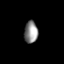
Tissue: prostate
Cell type: Fibroblasts
Senescence score: 0.807
Nuclear area (px): 295
Mean DAPI intensity: 139.668